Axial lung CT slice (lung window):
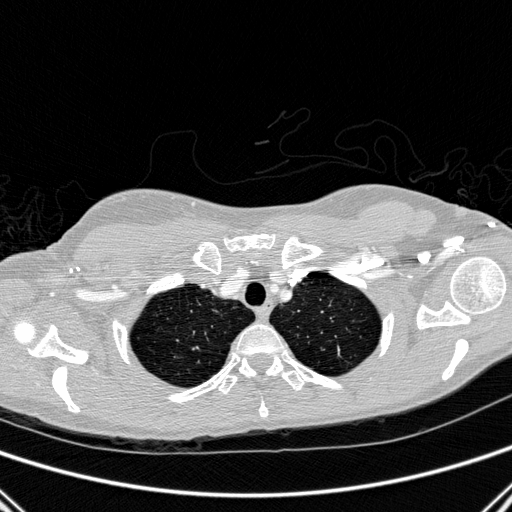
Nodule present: no